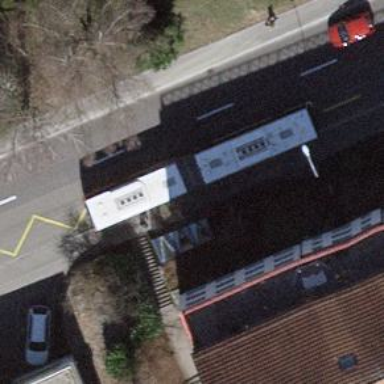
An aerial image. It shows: Secondary road with asphalt surface and trolley wires.